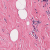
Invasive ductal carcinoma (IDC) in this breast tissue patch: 0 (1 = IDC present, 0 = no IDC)